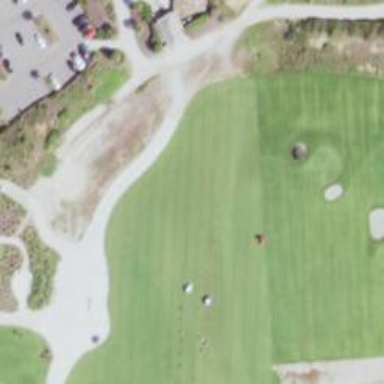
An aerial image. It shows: Grass area designated as golf tee.